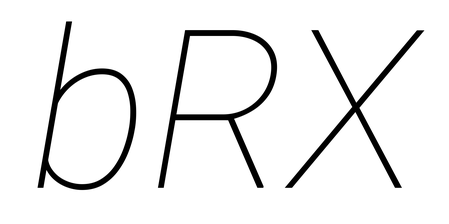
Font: Roboto-Italic_Thin_Italic